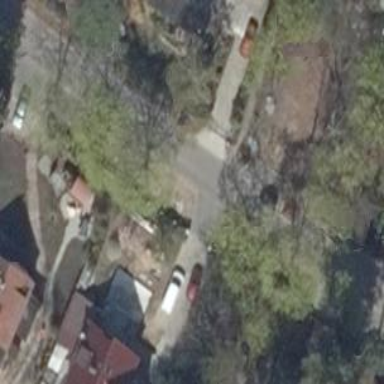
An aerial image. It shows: Driveway leading to service road.